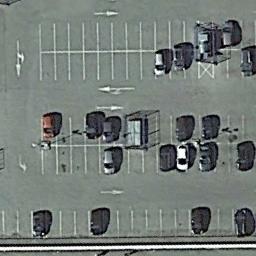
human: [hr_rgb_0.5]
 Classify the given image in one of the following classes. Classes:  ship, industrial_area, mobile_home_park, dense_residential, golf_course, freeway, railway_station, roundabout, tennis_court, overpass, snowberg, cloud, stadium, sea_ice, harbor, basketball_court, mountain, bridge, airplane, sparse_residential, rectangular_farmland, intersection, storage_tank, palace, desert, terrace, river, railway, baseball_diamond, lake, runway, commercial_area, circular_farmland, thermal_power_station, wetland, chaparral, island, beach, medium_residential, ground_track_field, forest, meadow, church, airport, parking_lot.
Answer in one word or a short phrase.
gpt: parking_lot